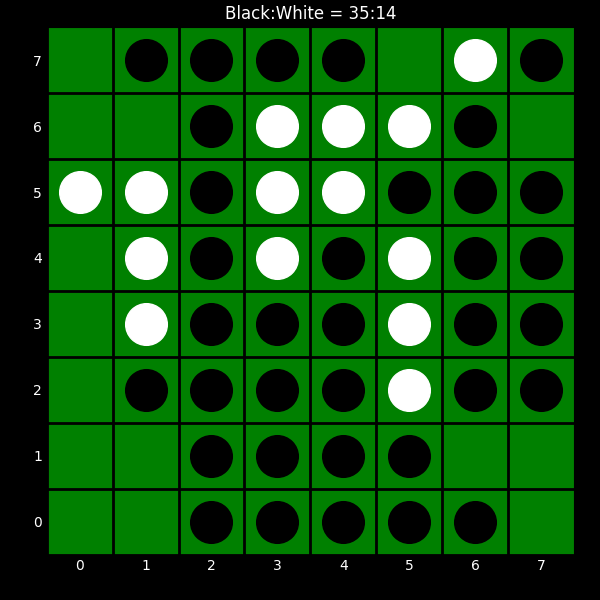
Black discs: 35
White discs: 14